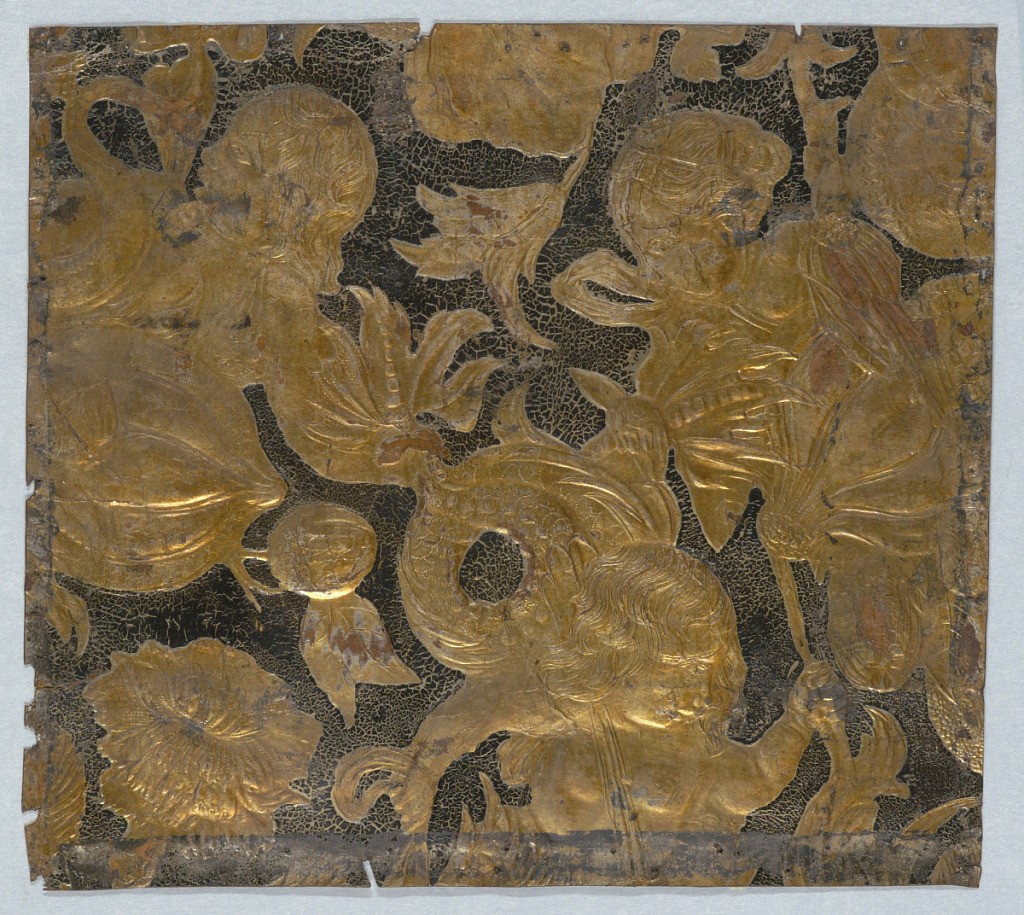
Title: Sidewall
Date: ca. 1700
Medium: Embossed leather, painted, gilded
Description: Three mermaid figures, with fruit and foliage. Embossed and gilded.